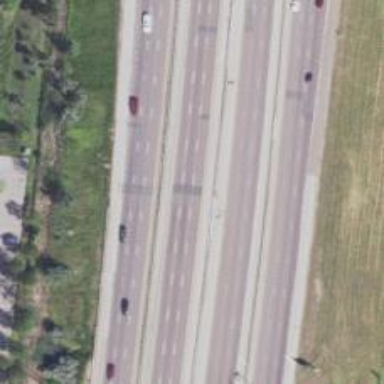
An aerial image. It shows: Asphalt motorway.